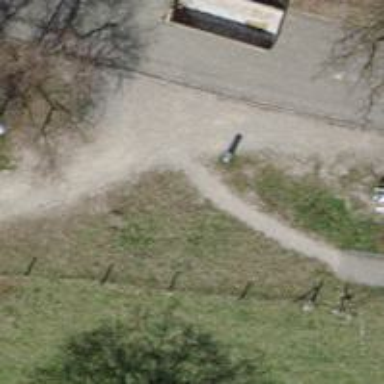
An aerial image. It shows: Footway with fine gravel surface.